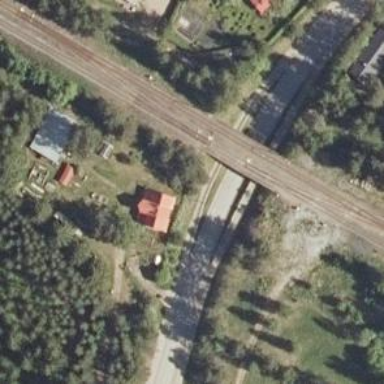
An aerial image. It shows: Continuous rail bridge crossing over railroad tracks.